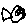
Label: fish